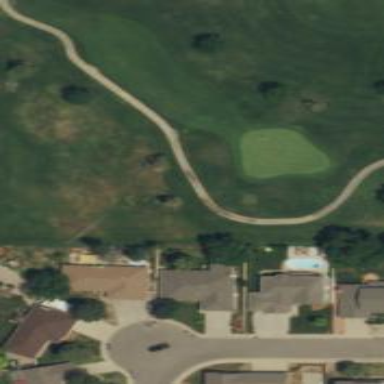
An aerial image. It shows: Golf fairway surrounded by grass.